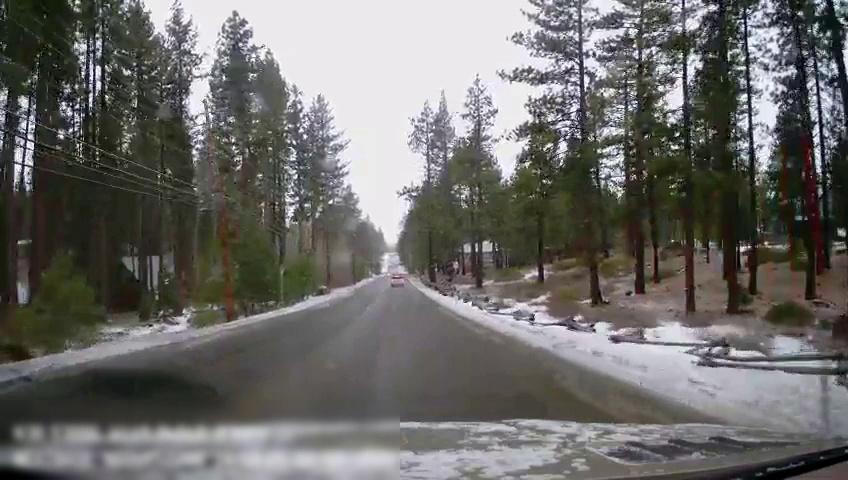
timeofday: Day
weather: Snowy
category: Drivable Space